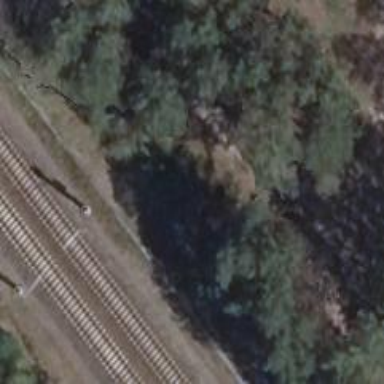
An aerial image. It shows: Track with grade 4 track type.